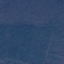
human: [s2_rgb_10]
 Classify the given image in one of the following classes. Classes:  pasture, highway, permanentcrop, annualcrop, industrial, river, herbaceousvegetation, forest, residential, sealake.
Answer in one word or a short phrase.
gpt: Forest